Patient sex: F
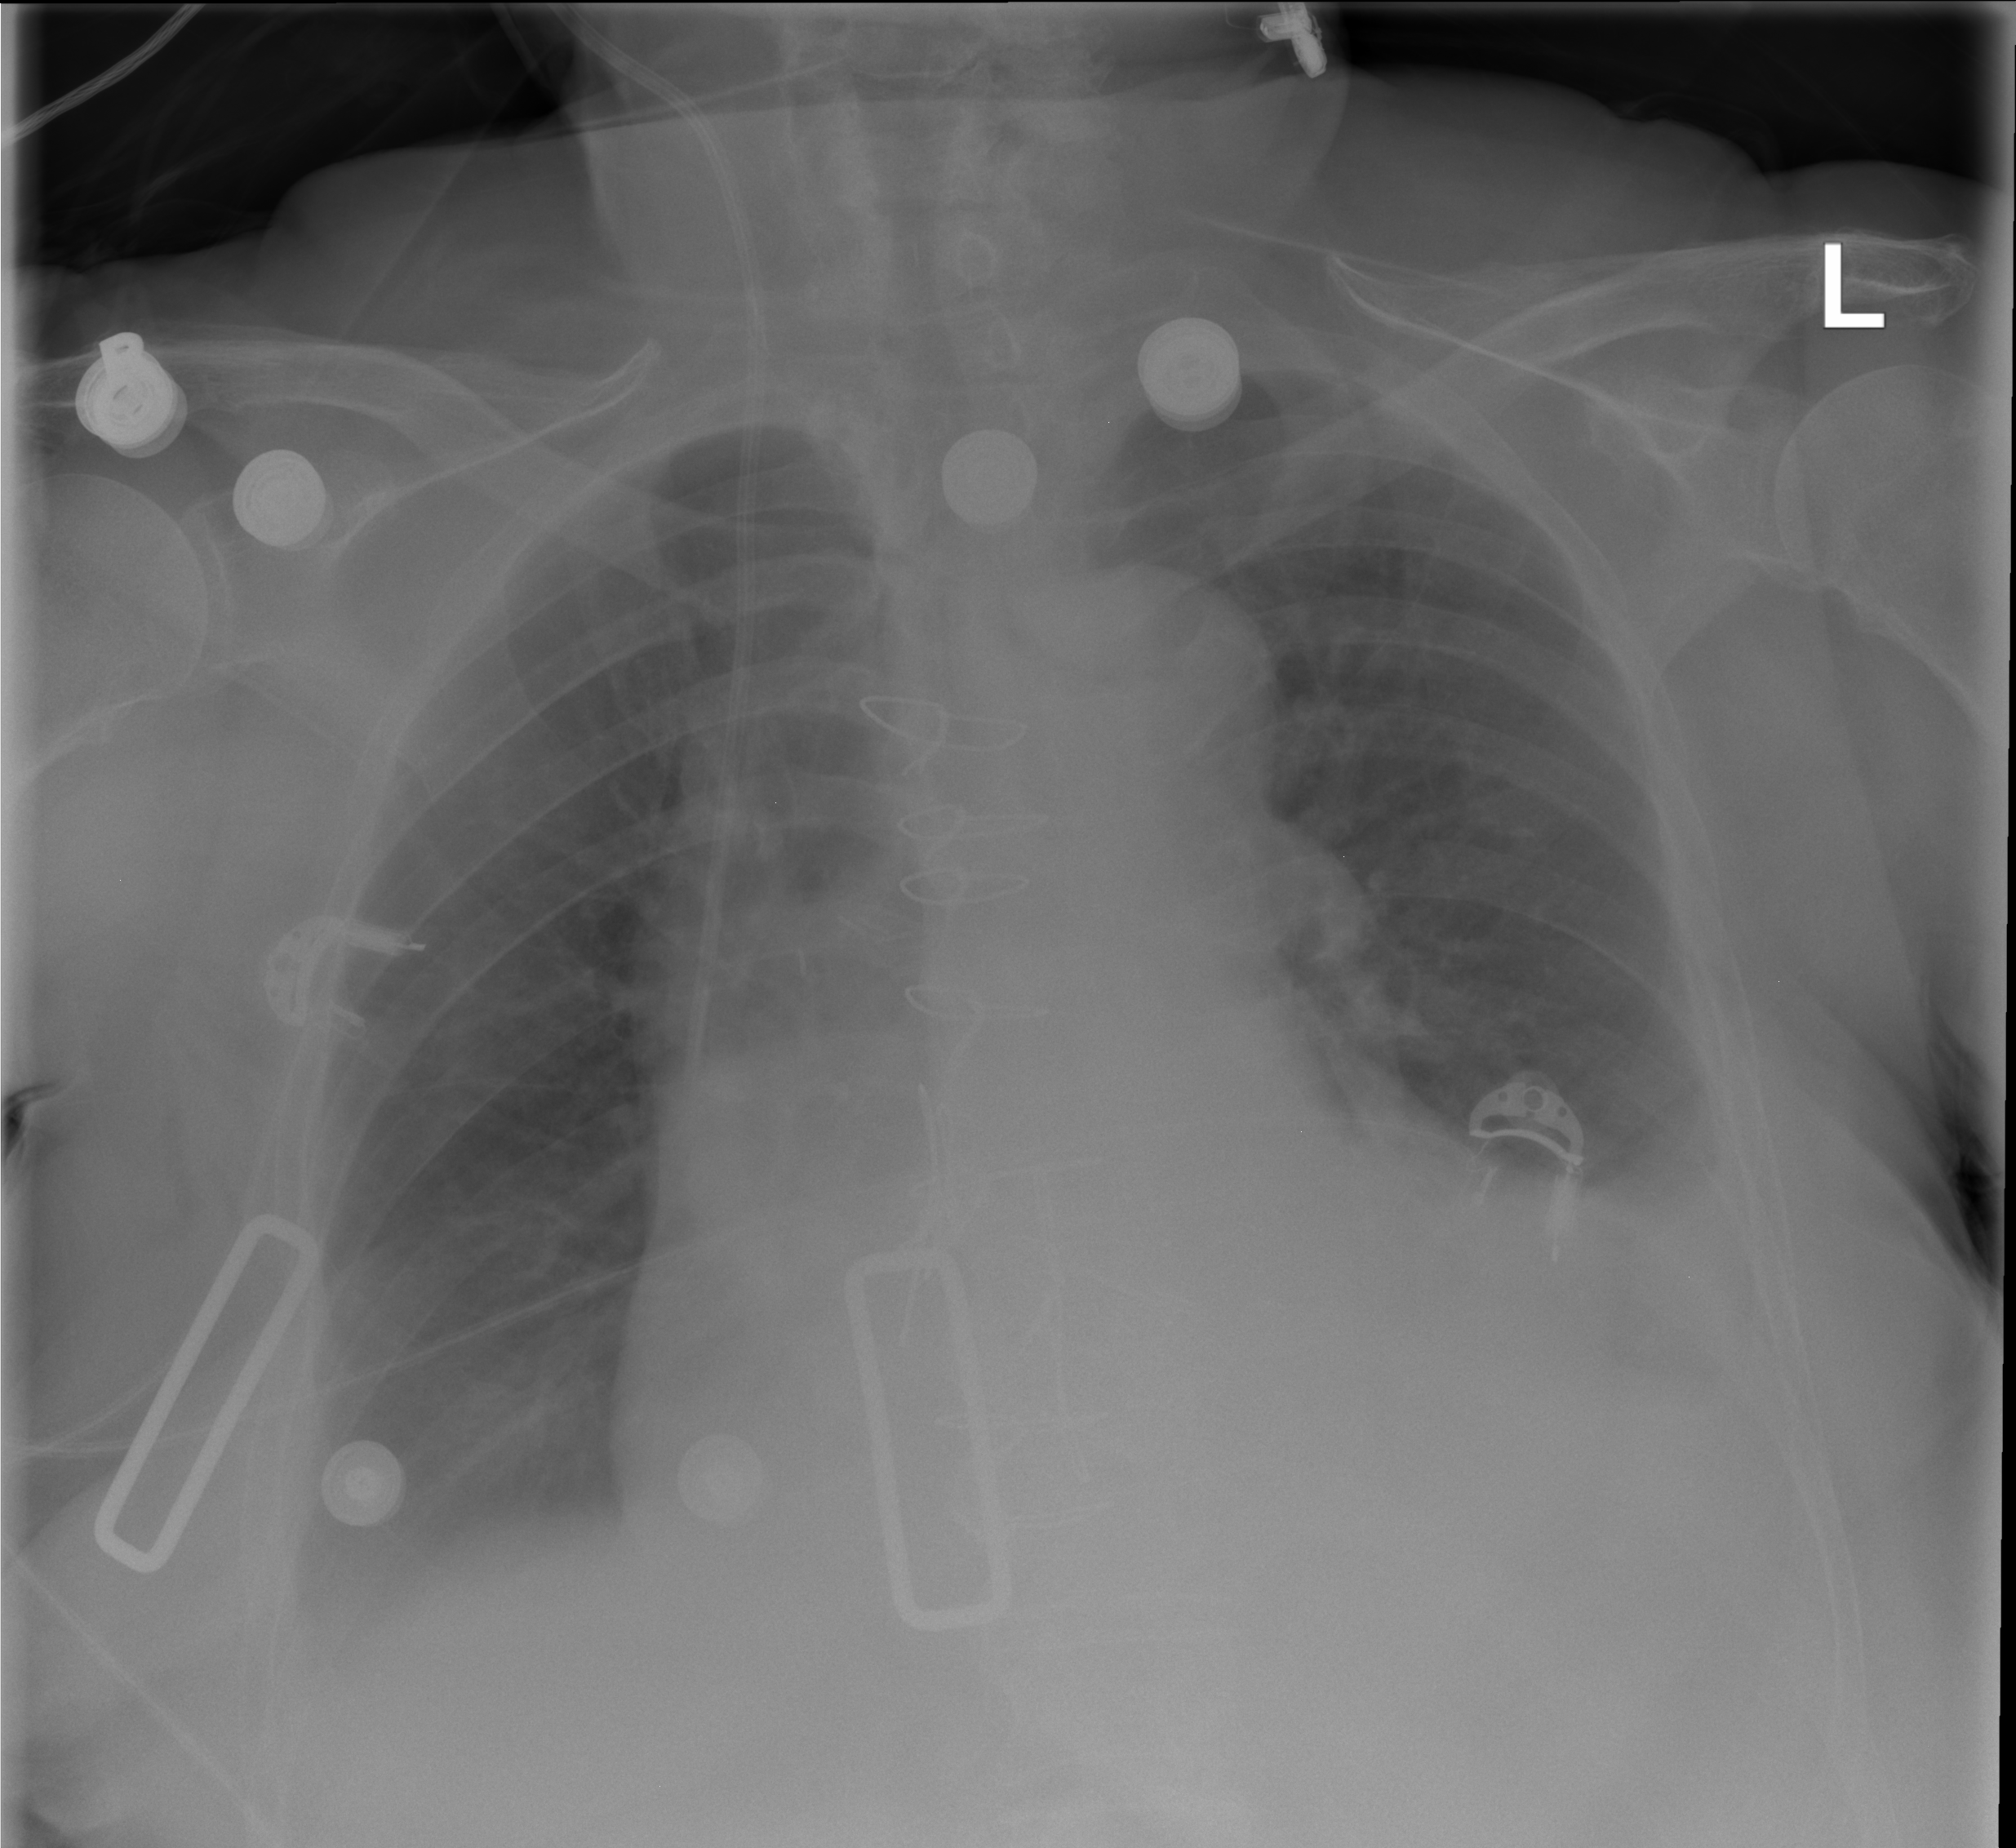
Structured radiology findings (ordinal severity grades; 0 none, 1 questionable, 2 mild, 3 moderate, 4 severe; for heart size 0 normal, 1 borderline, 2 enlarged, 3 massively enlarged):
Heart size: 2
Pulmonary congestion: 0
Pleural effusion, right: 1
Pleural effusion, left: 1
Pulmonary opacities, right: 0
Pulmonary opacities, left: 0
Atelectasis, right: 0
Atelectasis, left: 2